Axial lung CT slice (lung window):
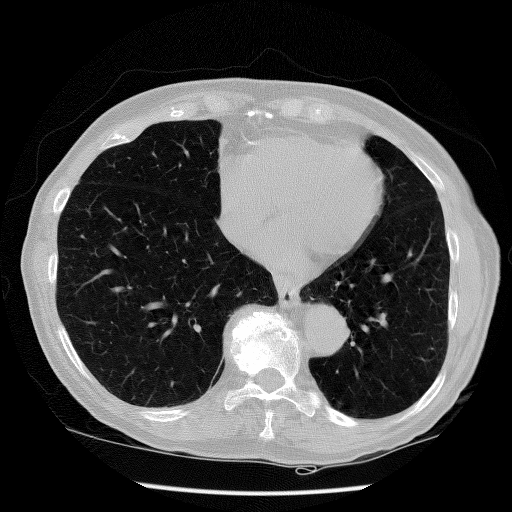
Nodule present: no